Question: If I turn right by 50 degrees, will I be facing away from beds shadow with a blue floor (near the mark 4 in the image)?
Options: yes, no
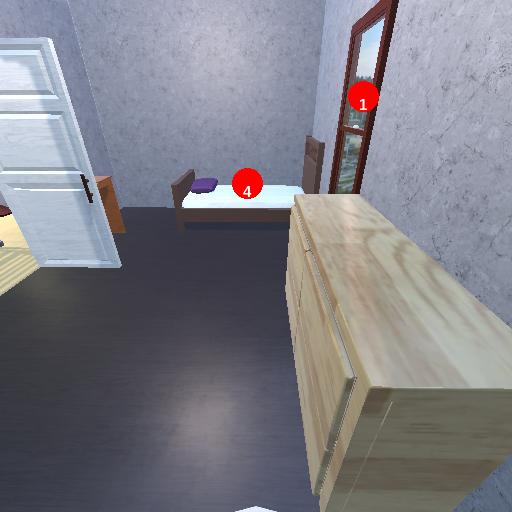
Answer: yes